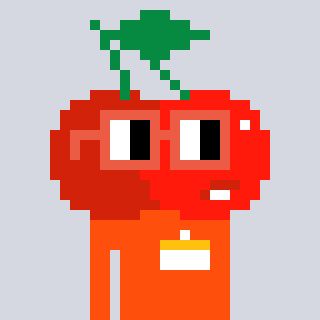
a pixel art character with square orange glasses, a cherry-shaped head and a orange-colored body on a cool background